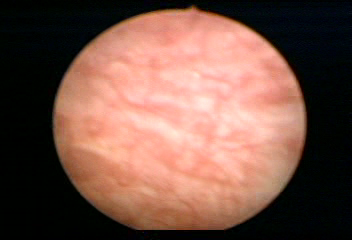
Modality: WLC
Class: Normal mucosa
Bladder cancer association: No